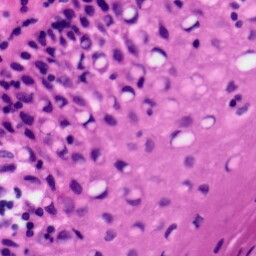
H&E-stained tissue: Tonsil